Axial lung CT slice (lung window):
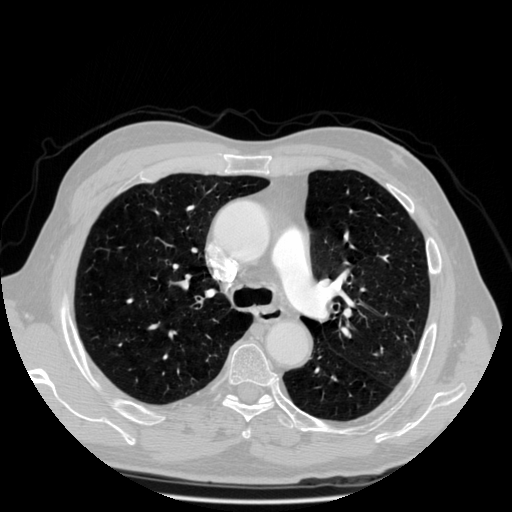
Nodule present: no